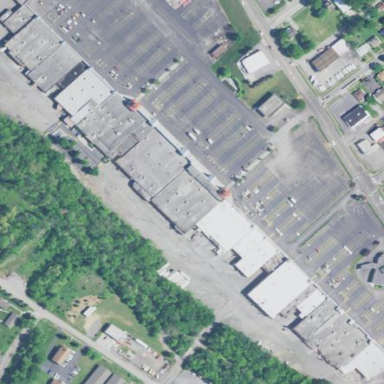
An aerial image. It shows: Retail area.